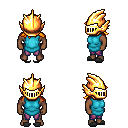
a pixel art fantasy rpg character, male body template, human, dark skin, teal tunic, magenta pants, light blonde loose hair, gold helm, gray slippers, four views (front, back, left, right), 2x2 character sprite sheet, small pixel art, hard edges, no anti-aliasing